Question: So, we have an application structure as following:

in the EC_GUI constructor I initialize the glViewer
'''
private void initGlViewer() {
/**
* Viewer.
*/
glViewer = new GLViewer();
glViewer.setup();
centerPanel.add(glViewer.getNewtCanvasAWT());
}
'''
The glViewer implements the GLEventListener and is the following
'''
public GLViewer() {
GLProfile gLProfile = GLProfile.getDefault();
GLCapabilities gLCapabilities = new GLCapabilities(gLProfile);
glWindow = GLWindow.create(gLCapabilities);
/*
* We combine NEWT GLWindow inside existing AWT application (the main JFrame)
* by encapsulating the glWindow inside a NewtCanvasAWT canvas.
*/
newtCanvasAWT = new NewtCanvasAWT(glWindow);
}
'''
in the glViewer.setup() I add mouse, key and glEvent listeners to the glWindow.
I am using the key and mouse event from the com.jogamp.newt.event.
My keyPressed event in my keyListener starts as:
'''
@Override
public synchronized void keyPressed(KeyEvent ke) {
System.out.println("keyPressed " + ke.getKeyCode());
'''
and the keyReleased as well.
Well sometimes I am experiencing inconsistencies regarding the triggering. Let's take as an example when I press the combination ctrl+o to open the fileChooser.
This is as it should be:
'''
keyPressed 17
List of pressed inputs
ctrl
keyPressed 79
List of pressed inputs
ctrl
o
keyReleased 17
keyReleased 79
2014.10.09, 10:53:49 [INFORMATION] Open a project ...
2014.10.09, 10:53:49 [INFORMATION] Opening file chooser for load.
2014.10.09, 10:53:55 [INFORMATION] User clicked 'cancel' in file chooser dialog.
'''
Here you can see I press ctrl (17), then o (17), they are both released and the fileChooser gets displayed. And then I exit, as you can see it in the last line.
But sometimes this is what I get:
'''
keyPressed 17
List of pressed inputs
ctrl
keyPressed 79
List of pressed inputs
ctrl
o
keyReleased 17
2014.10.09, 10:57:34 [INFORMATION] Open a project ...
2014.10.09, 10:57:34 [INFORMATION] Opening file chooser for load.
2014.10.09, 10:57:35 [INFORMATION] User clicked 'cancel' in file chooser dialog.
keyPressed 17
List of pressed inputs
ctrl
keyReleased 79
2014.10.09, 10:57:36 [INFORMATION] Open a project ...
2014.10.09, 10:57:36 [INFORMATION] Opening file chooser for load.
2014.10.09, 10:57:38 [INFORMATION] User clicked 'cancel' in file chooser dialog.
'''
I get the ctrl and o keyPressed, but I miss one of the keyReleased, the o in this case. Anyway the fileChooser still gets opened. In the next attempt I press again ctrl+o but this time I miss the o keyPressed. I also miss the ctrl keyReleased. Anyway the fileChooser gets still opened.
But sometimes it doesnt open, for example:
'''
keyPressed 17
List of pressed inputs
ctrl
keyPressed 79
List of pressed inputs
ctrl
o
keyReleased 17
2014.10.09, 11:08:57 [INFORMATION] Open a project ...
2014.10.09, 11:08:57 [INFORMATION] Opening file chooser for load.
2014.10.09, 11:08:58 [INFORMATION] User clicked 'cancel' in file chooser dialog.
keyPressed 17
List of pressed inputs
ctrl
keyReleased 79
2014.10.09, 11:08:59 [INFORMATION] Open a project ...
2014.10.09, 11:08:59 [INFORMATION] Opening file chooser for load.
2014.10.09, 11:09:02 [INFORMATION] User clicked 'cancel' in file chooser dialog.
keyReleased 79
keyReleased 17
keyReleased 79
'''
I get ctrl-keyPressed, o-keyPressed, ctrl-keyReleased, no o-keyReleased, fileChooser opens, then I close it.
I pressed them again, I get ctrl-keyPressed, no o-keyPressed, o-keyReleased, no ctrl-keyReleased, fileChooser opens, then I close it again.
I press ctrl+o again, I do not get any keyPressed, I just get an o-keyReleased, a ctrl-keyReleased and then another o-keyReleased. FileChooser does not open this time..
Any clue?
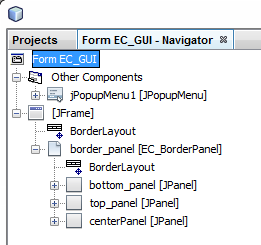
Answer: I solved by checking at every keyPressed/keyReleased event the pressed modifiers by quering each X modifier by KeyEvent.isXDown()